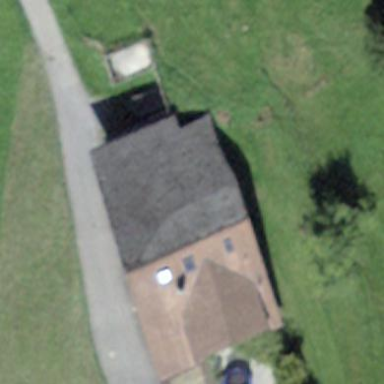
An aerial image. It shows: Farm building.